Question: '''
def plot_random_grid(img,num_rows=2,num_cols=2,width=None, height=None):
fig, axs = plt.subplots(num_rows, num_cols)
seed=1
for i in range(num_rows):
for j in range(num_cols):
axs[i][j].imshow( random_crop(img,width=width,height=height,seed=seed))
axs[i][j].set_title("Seed: %s (100x100)" % (seed))
seed += 1
plt.axis("off")
plot_random_grid(img_cv,num_rows=2,num_cols=3,width=100,height=100)
'''

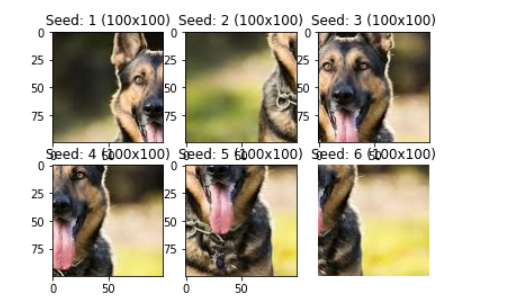
Answer: You can use either 'tick_params' or 'set_(x or y)ticks':
'''
rows = 2
cols = 4
fig, axs = plt.subplots(rows,cols)
for r in range(rows):
for c in range(cols):
axs[r,c].plot([1,2,3])
axs[r,c].tick_params(axis = 'both', bottom= False, left = False,
labelbottom = False, labelleft = False)
'''
Or...
'''
for r in range(rows):
for c in range(cols):
axs[r,c].plot([1,2,3])
axs[r,c].set_xticks([],[])
axs[r,c].set_yticks([],[])
'''
Output:
<URL>
If you want to just but labels on the bottom left graph for example you can do this:
'''
rows = 2
cols = 4
fig, axs = plt.subplots(rows,cols)
for r in range(rows):
for c in range(cols):
axs[r,c].plot([1,2,3])
if r == 1 and c == 0:
continue
else:
axs[r,c].tick_params(axis = 'both', bottom= False, left = False,
labelbottom = False, labelleft = False)
'''
Output:
<URL>
Also, if you want to remove the space between them (like for your above image) you can use 'plt.subplots_adjust(wspace=0, hspace=0)':
'''
rows = 2
cols = 4
fig, axs = plt.subplots(rows,cols)
for r in range(rows):
for c in range(cols):
axs[r,c].plot([1,2,3])
axs[r,c].tick_params(axis = 'both', bottom= False, left = False,
labelbottom = False, labelleft = False)
plt.subplots_adjust(wspace=0, hspace=0)
'''
<URL>